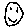
Label: smiley face